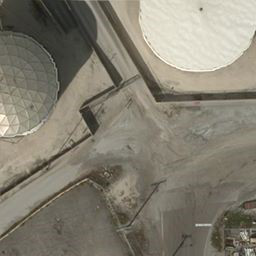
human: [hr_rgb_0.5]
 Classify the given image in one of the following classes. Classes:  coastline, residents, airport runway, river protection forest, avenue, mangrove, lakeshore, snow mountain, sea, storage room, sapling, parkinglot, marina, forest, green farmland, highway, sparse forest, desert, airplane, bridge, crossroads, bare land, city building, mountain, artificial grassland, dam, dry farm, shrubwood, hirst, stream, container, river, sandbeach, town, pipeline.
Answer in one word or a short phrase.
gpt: storage room